Interaction volume radius: 5 \u00c5
Interaction volume height: 10 \u00c5
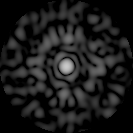
Disorder parameter: 0.891